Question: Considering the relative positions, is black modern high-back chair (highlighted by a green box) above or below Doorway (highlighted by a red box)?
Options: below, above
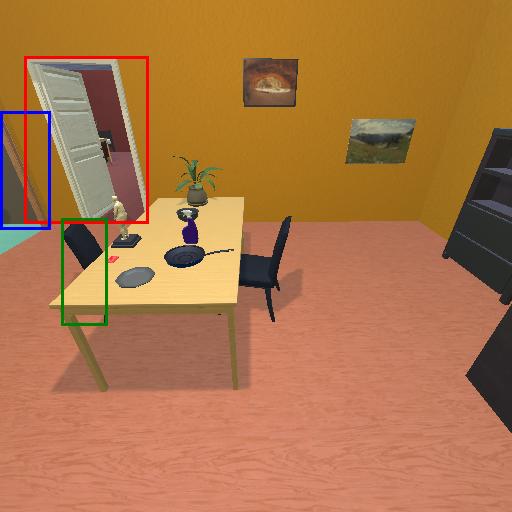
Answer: below